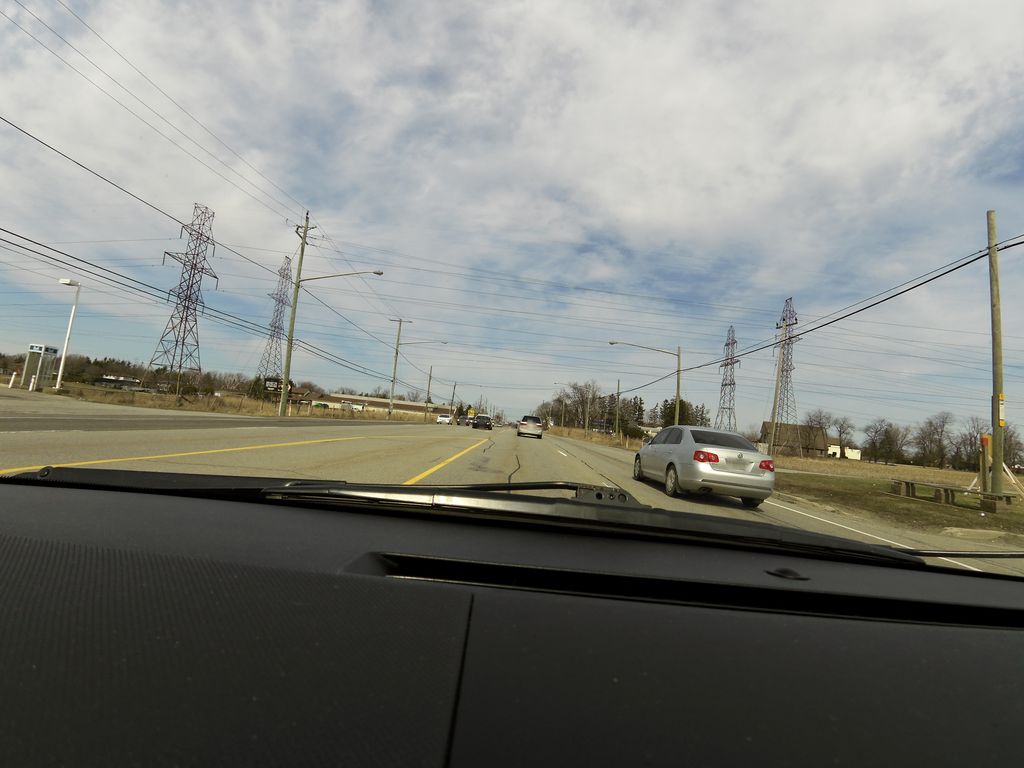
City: hamilton